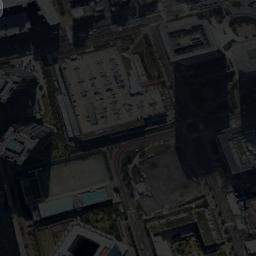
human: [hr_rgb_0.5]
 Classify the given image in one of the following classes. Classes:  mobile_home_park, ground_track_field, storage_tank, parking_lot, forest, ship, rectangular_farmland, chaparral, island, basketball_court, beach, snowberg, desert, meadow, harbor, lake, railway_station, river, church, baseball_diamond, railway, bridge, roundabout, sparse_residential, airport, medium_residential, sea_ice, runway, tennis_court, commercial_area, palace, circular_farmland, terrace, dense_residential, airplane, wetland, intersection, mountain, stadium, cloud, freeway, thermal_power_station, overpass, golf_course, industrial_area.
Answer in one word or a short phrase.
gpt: commercial_area